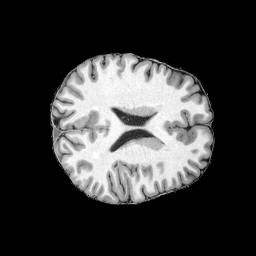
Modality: UNIT1
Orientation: axial